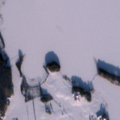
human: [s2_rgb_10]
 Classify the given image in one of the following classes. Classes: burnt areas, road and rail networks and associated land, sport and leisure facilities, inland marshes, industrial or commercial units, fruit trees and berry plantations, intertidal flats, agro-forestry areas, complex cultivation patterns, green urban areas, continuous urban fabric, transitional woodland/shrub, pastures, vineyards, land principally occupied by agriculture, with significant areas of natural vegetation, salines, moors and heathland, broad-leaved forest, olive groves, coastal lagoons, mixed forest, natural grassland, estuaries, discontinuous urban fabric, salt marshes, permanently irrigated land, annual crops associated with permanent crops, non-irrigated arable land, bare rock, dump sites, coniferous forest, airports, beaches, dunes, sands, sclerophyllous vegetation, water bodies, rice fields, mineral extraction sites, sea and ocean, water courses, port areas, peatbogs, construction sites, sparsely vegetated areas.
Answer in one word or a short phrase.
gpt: non-irrigated arable land, land principally occupied by agriculture, with significant areas of natural vegetation, water bodies